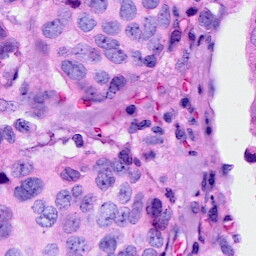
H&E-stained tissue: Breast